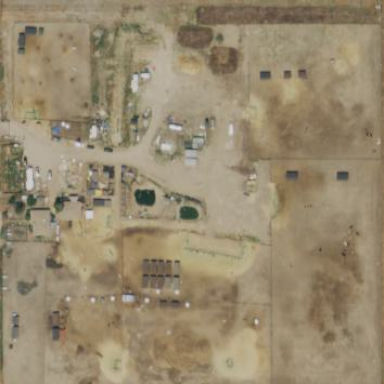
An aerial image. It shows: Animal shelter located within fenced farmyard.